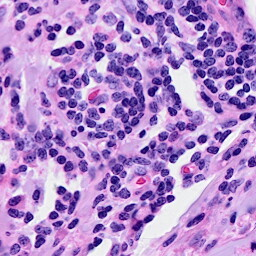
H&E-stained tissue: Breast